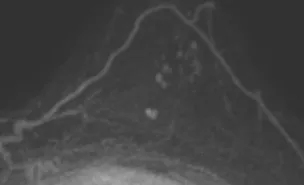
Posttreatment imaging evaluation. Magnetic resonance imaging showed that the biopsy-confirmed malignant mass and multiple suspicious daughter nodules (total extent measuring 2.1 cm) in the left breast had decreased in size (B).
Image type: radiology (mri)